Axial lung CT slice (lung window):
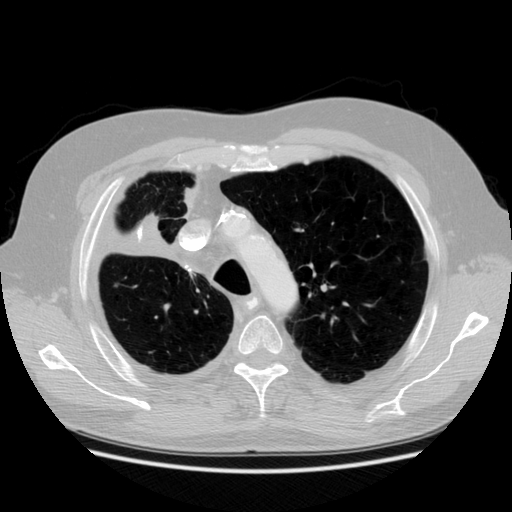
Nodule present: no